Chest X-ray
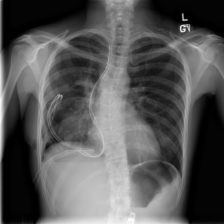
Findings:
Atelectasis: negative
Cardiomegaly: negative
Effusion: negative
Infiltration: negative
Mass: negative
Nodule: negative
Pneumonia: negative
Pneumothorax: negative
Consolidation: negative
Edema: negative
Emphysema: negative
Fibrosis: negative
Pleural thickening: negative
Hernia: negative